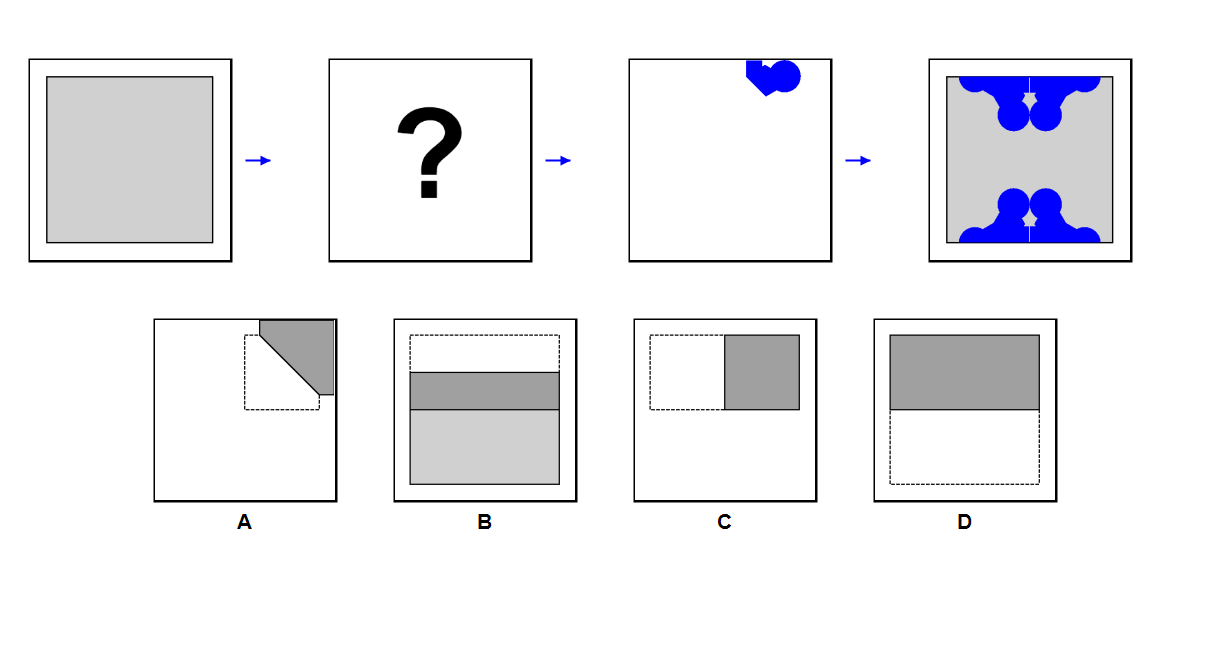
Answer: B